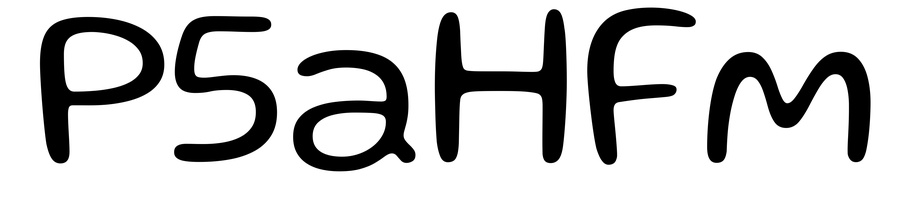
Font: Gluten_Light